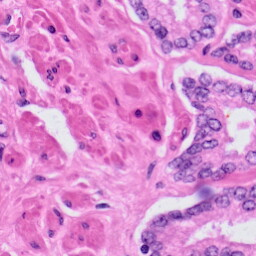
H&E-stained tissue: Prostate